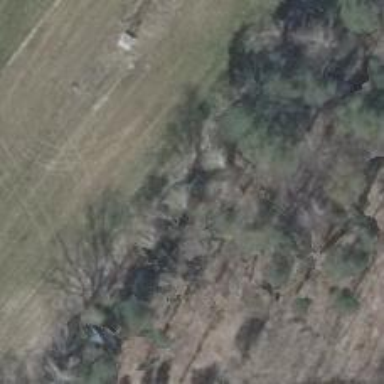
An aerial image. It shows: Hunting stand.